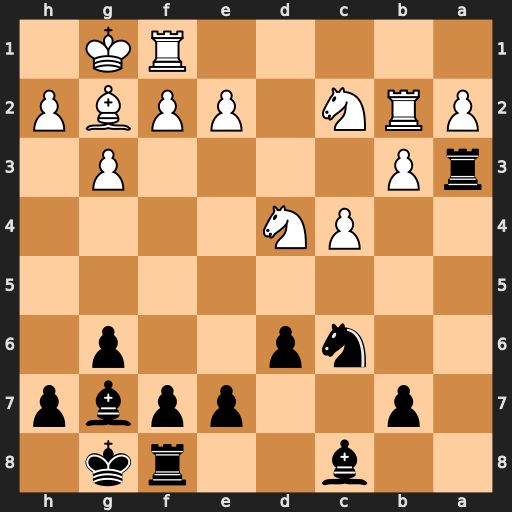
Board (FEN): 2b2rk1/1p2ppbp/2np2p1/8/2PN4/rP4P1/PRN1PPBP/5RK1
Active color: b
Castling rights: -
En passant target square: -
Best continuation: Bxd4 Nxa3 Bxb2